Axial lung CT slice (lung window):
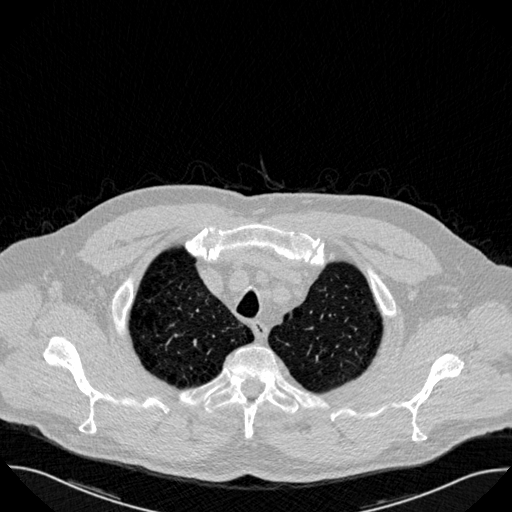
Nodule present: no